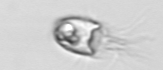
Label: Balanion